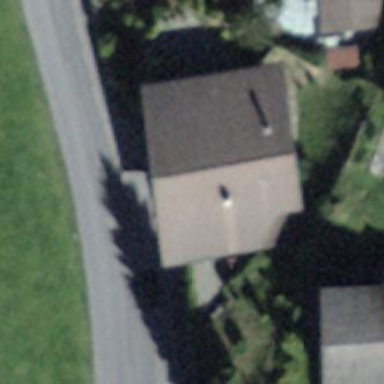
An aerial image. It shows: Residential building.